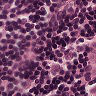
Metastatic tissue present: no